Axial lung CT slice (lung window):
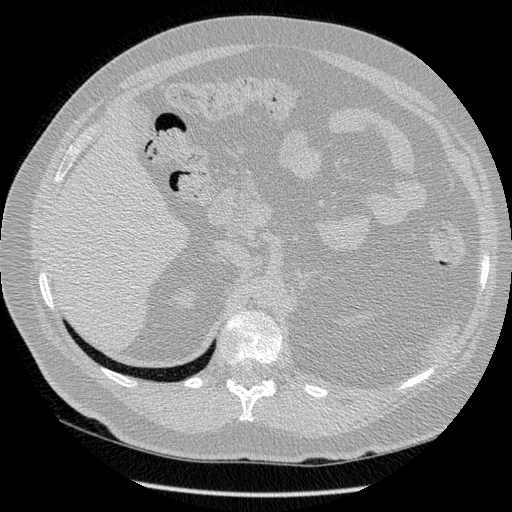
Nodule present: no